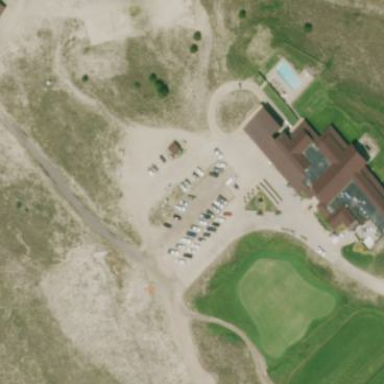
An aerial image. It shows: Clubhouse building associated with golf course.